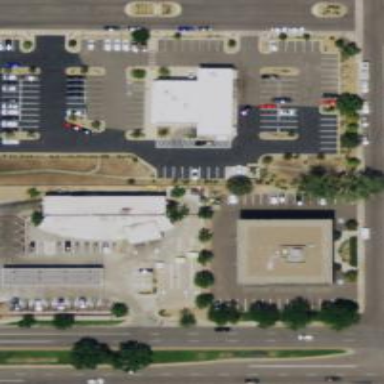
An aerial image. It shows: Retail area.